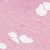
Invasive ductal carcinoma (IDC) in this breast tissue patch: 0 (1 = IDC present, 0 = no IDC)